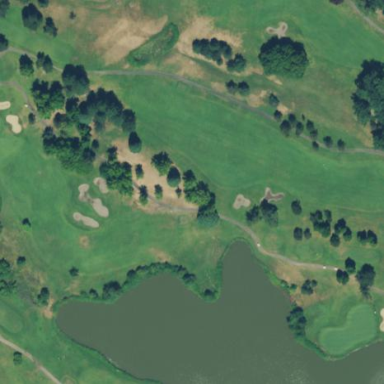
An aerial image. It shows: Scenic golf fairway.